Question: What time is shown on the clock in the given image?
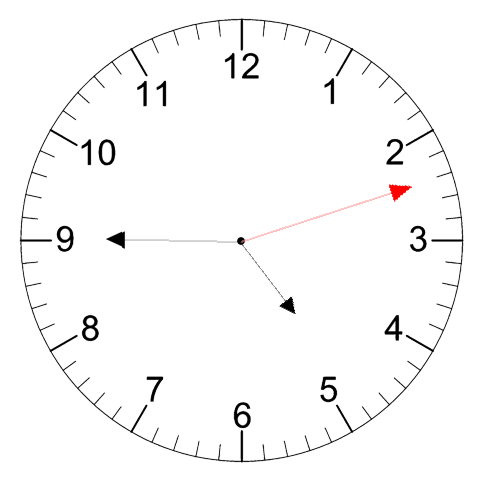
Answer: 04:45:12